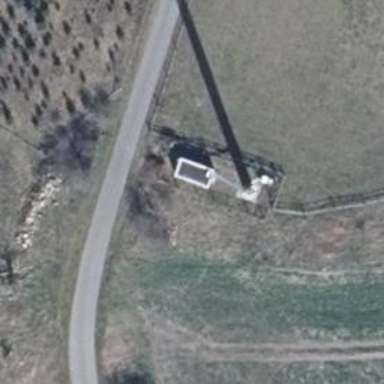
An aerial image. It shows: Communication tower.